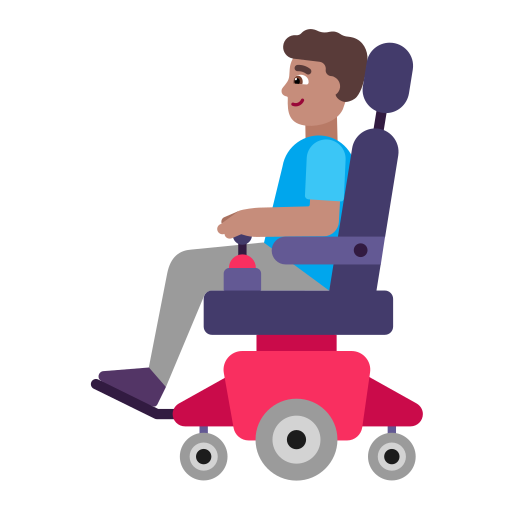
man in motorized wheelchair flat